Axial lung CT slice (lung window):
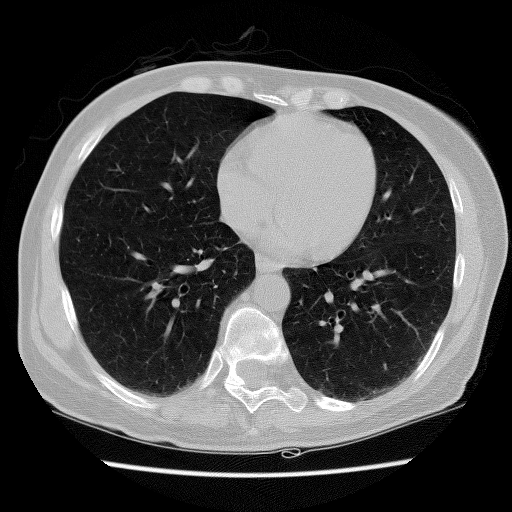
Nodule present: no